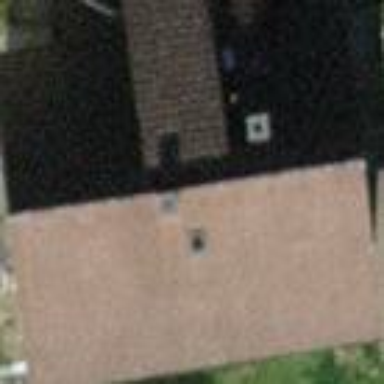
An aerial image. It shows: Detached building with gabled roof.